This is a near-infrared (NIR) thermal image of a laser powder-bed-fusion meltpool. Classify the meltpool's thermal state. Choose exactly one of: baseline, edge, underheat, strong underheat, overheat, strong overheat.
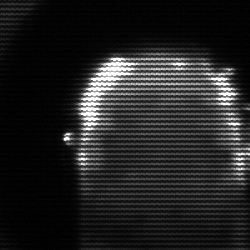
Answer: baseline